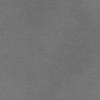
Atmospheric dust classification: dusty